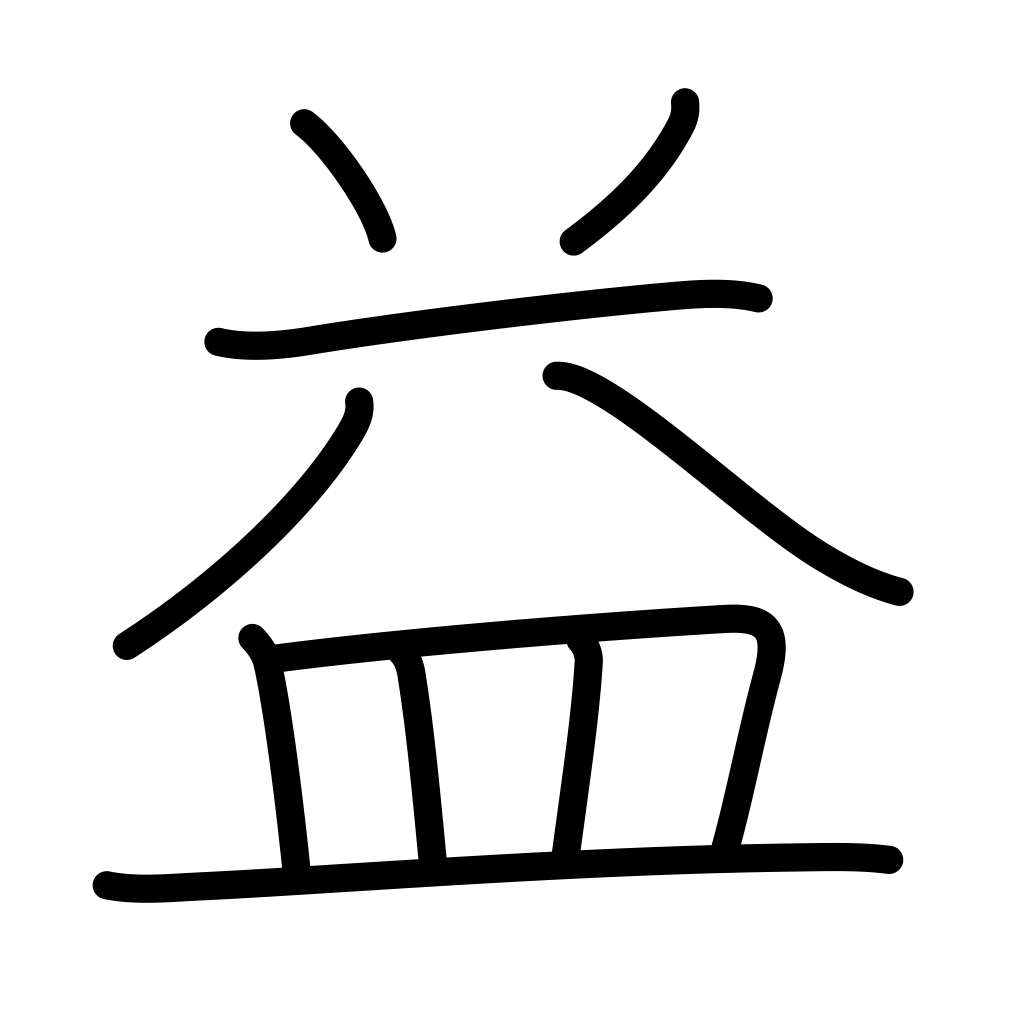
Meaning: benefit, gain, profit, advantage